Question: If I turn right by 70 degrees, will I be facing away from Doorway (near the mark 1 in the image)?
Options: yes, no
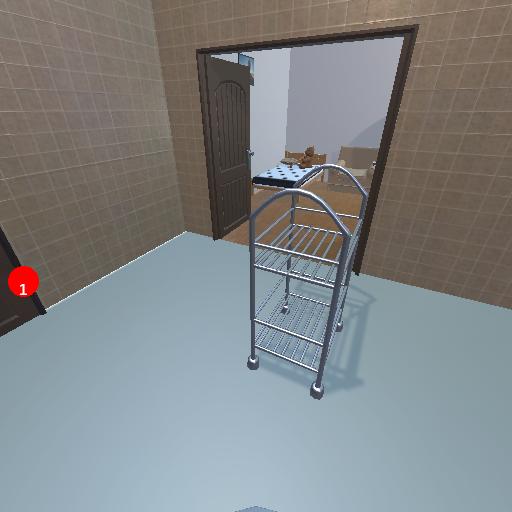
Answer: yes